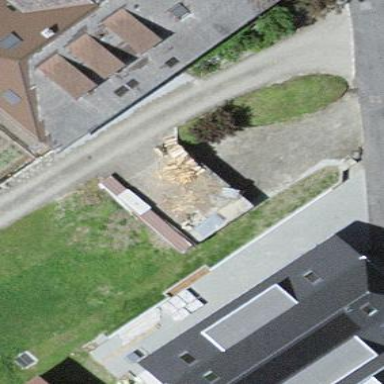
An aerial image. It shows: Shed building.